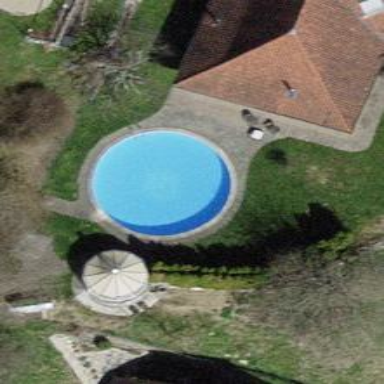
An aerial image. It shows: Swimming pool located in leisure land.